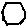
Label: hexagon